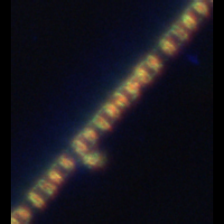
Taxon: Chaetoceros
Group: Diatoms